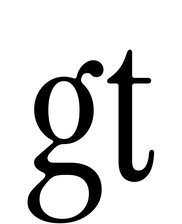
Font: InstrumentSerif-Regular